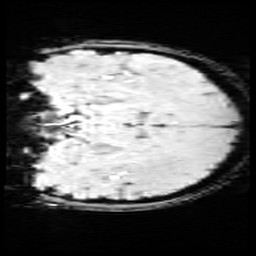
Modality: SWI
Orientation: coronal
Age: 11
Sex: female
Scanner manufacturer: siemens
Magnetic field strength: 3 T
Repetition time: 0.027 s
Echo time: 0.02 s